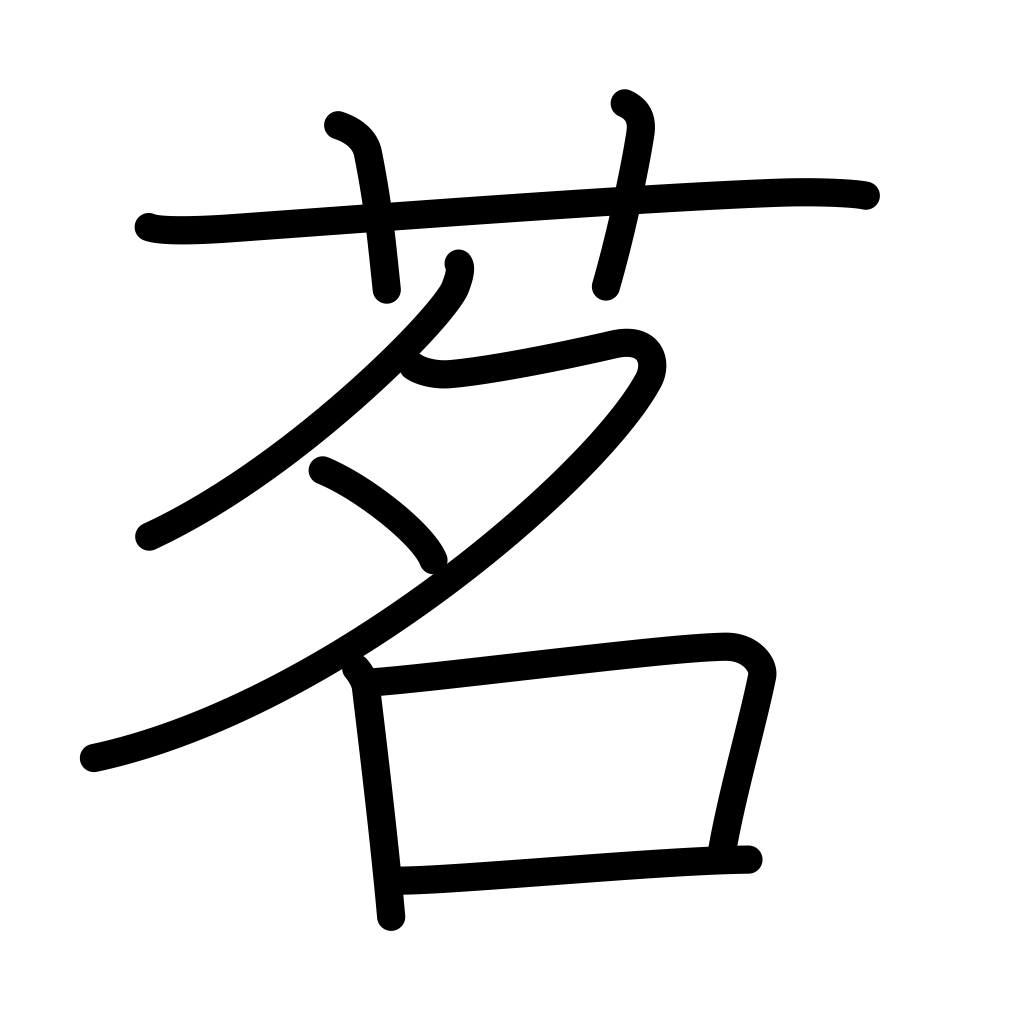
Meaning: tea